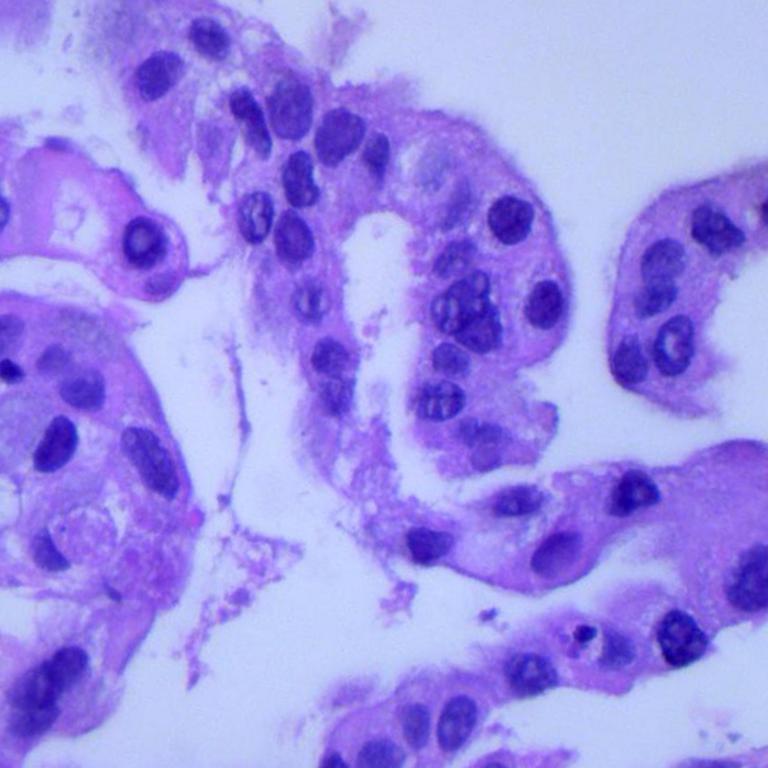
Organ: lung
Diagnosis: adenocarcinomas